Question: I have used a Yii Bootstrap widget in my web page. This is my code:
'''
<?php
$this->widget('bootstrap.widgets.TbButton', array(
'buttonType'=>'submit',
'type'=>'primary',
'label'=>'S U B M I <br>T',
'htmlOptions'=>array(
'name'=>'step2',
'id'=>'winery-selected',
'class'=>'btn btn-primary btn-responsive'
)
));
?>
<br/>
'''
I want to add a 'br' tag inside the 'label' element. If I just add a 'br' tag inside the 'label', it is displayed as shown in the image below.

How to achieve this?
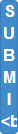
Answer: Try adding this line , ''encodeLabel'=>false,'
Here is your code should be ,
'''
<?php $this->widget('bootstrap.widgets.TbButton', array(
'buttonType'=>'submit',
'encodeLabel'=>false,
'type'=>'primary',
'label'=>'S U B M I <br>T',
'htmlOptions'=>array('name'=>'step2','id'=>'winery-selected','class'=>'btn btn-primary btn-responsive')
)); ?>
'''